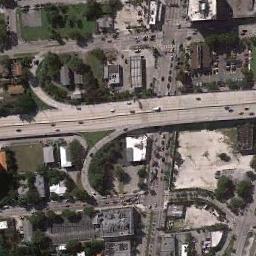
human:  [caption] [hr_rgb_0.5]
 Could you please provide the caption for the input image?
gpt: The intricated overpasses is over the roads and the overpass is flanked by lots of buildings and trees .

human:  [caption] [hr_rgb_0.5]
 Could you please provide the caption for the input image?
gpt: There are many buildings of different shapes around the overpass .

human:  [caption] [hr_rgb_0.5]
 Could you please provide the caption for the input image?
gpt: The overpass is next to some houses and trees .

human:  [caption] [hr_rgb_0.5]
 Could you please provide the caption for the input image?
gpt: This overpass intersects the road at right angle .

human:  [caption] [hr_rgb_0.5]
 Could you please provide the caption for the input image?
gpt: There are many buildings around the overpass .